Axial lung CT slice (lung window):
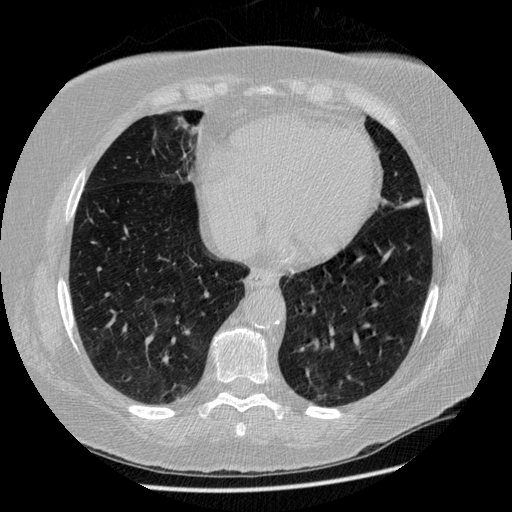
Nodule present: no